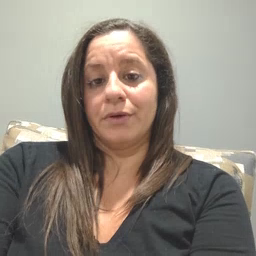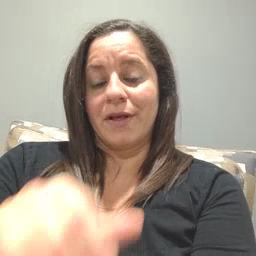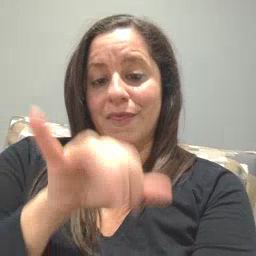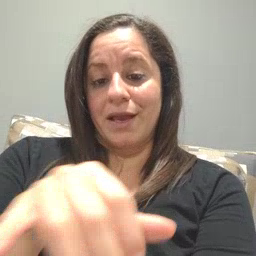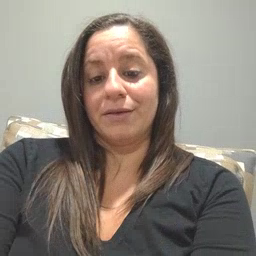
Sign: that